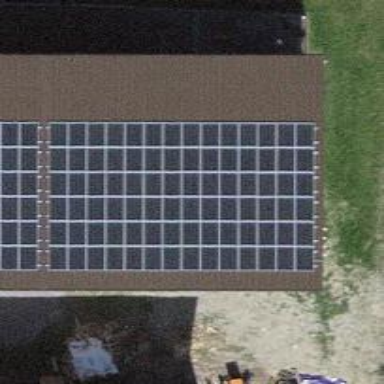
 consisting of solar photovoltaic panels."